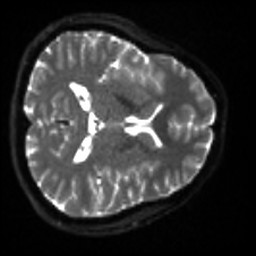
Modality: sbref
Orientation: axial
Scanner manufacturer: siemens
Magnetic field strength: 3 T
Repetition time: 4 s
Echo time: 0.0594 s